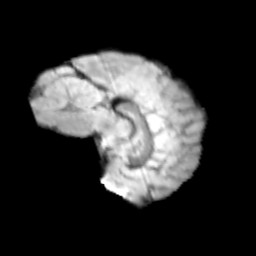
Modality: T2w
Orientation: sagittal
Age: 10
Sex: female
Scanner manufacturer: siemens
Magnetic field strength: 3 T
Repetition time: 3.8 s
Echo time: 0.07 s